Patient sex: M
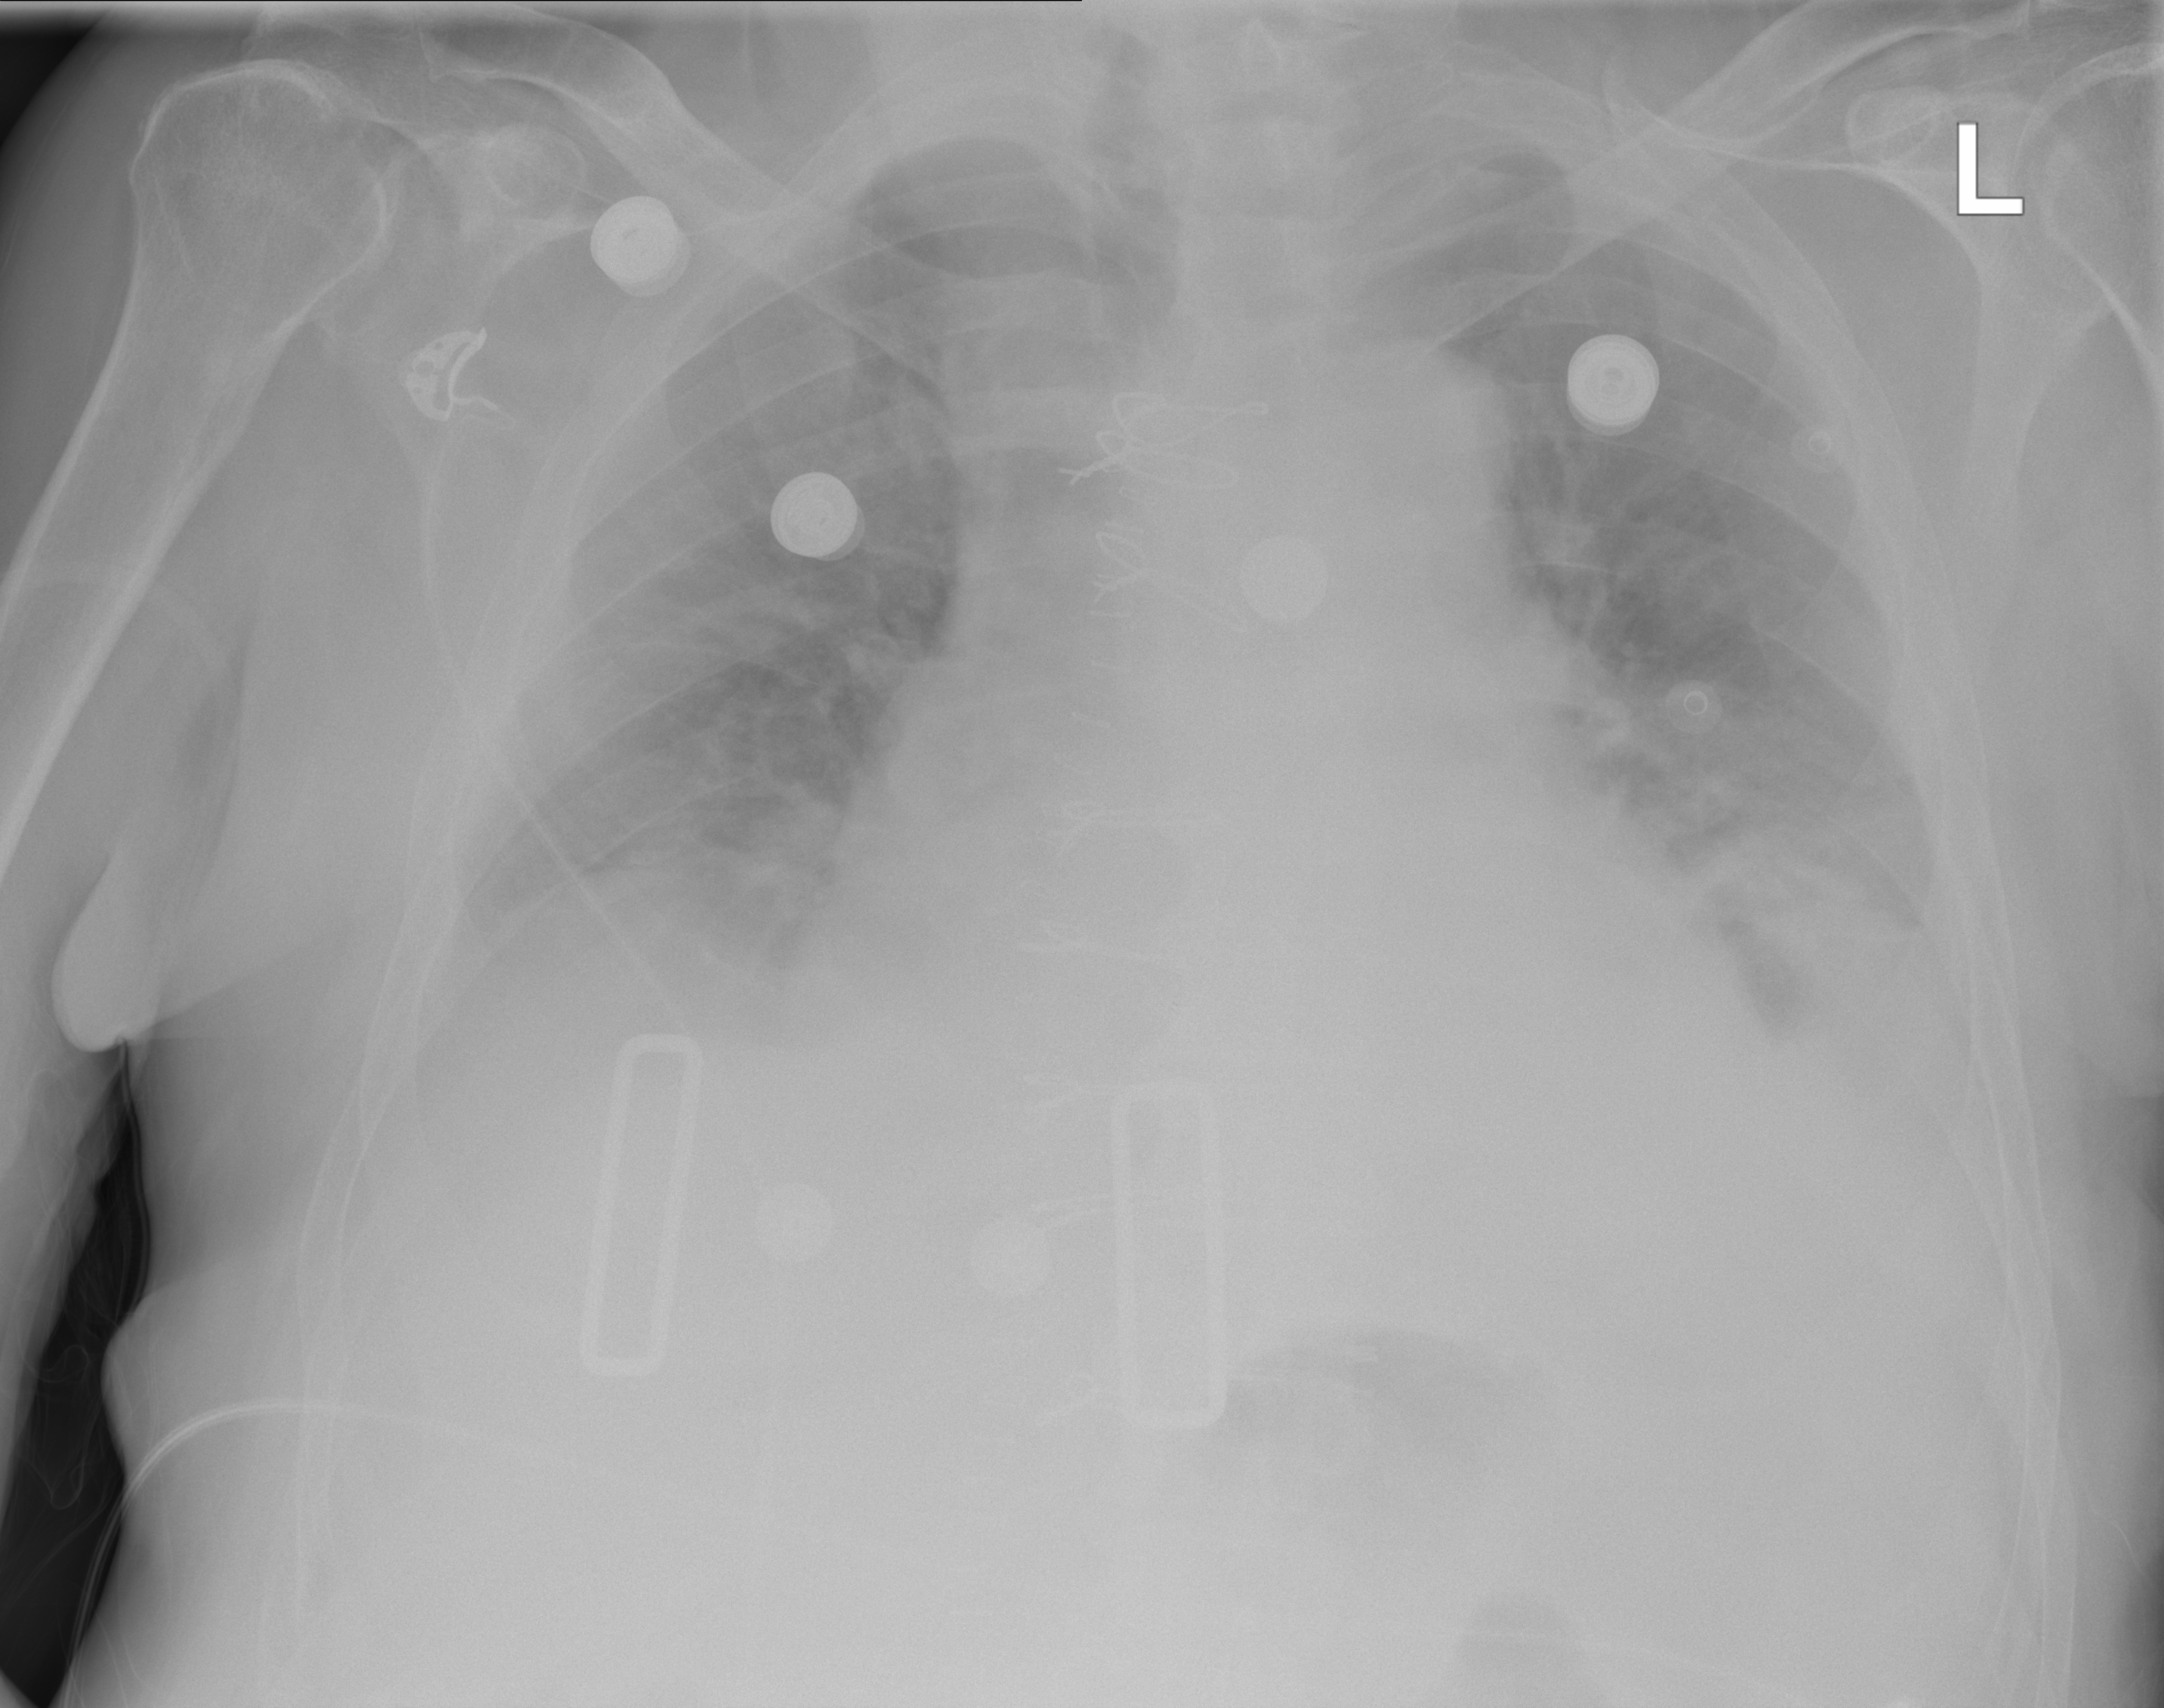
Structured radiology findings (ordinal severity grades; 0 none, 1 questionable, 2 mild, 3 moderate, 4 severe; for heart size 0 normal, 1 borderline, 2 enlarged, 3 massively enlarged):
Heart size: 2
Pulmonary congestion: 2
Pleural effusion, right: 2
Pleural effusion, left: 3
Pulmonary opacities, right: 2
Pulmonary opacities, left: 2
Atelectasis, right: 2
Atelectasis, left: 3